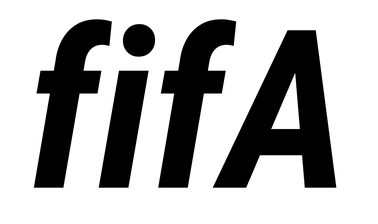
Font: Roboto-Italic_Condensed_Bold_Italic